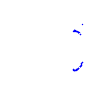
Particle: kaon